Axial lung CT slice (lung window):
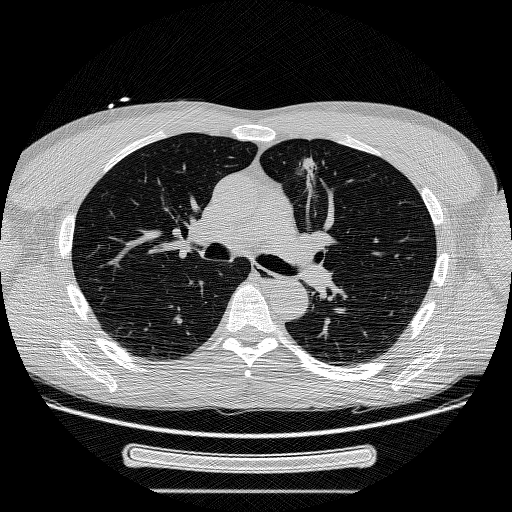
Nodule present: yes
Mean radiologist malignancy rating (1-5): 4.333